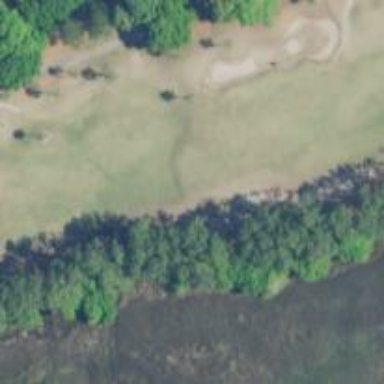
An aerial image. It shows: View of golf hole.